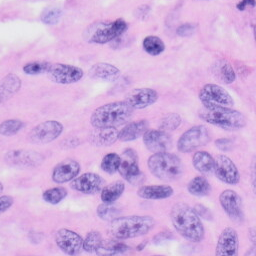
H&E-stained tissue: Skin